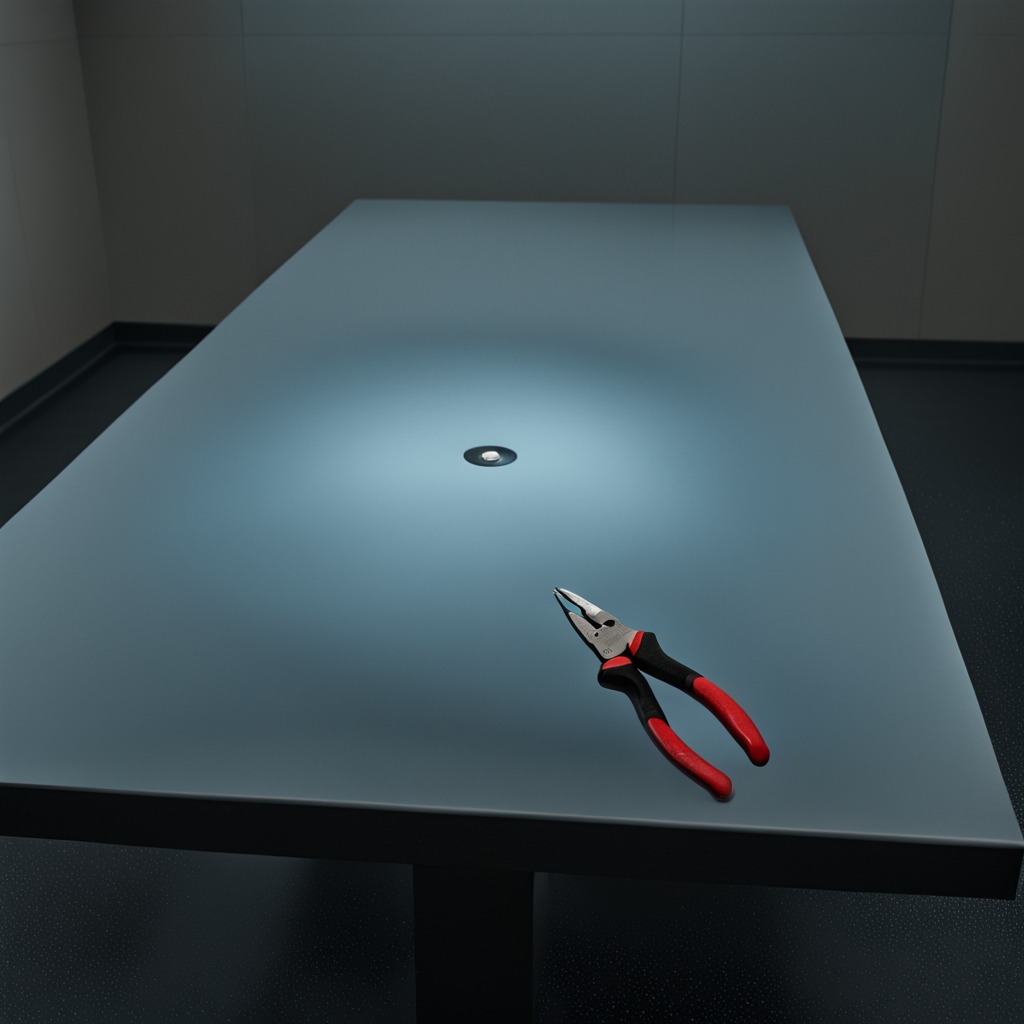
A plier is lying on the table in the railway signal maintenance room.